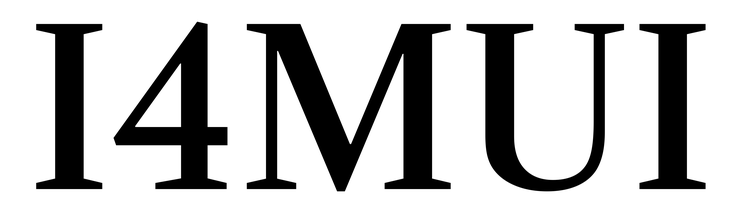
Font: LibreCaslonText_Medium